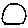
Label: circle